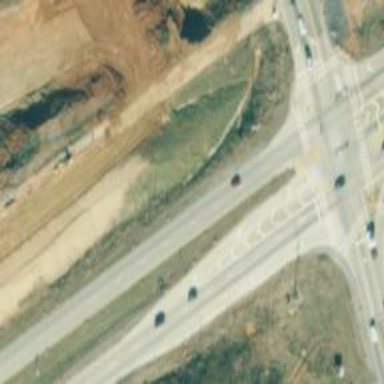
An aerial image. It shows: Trunk link highway.